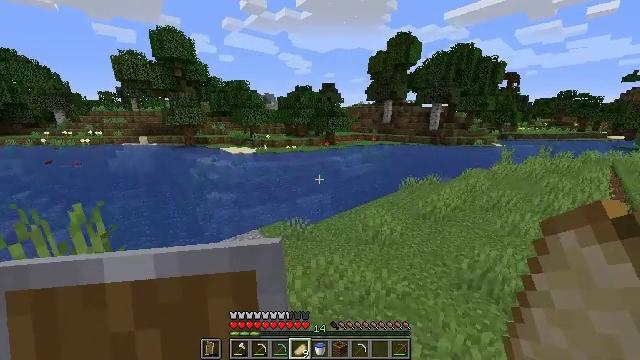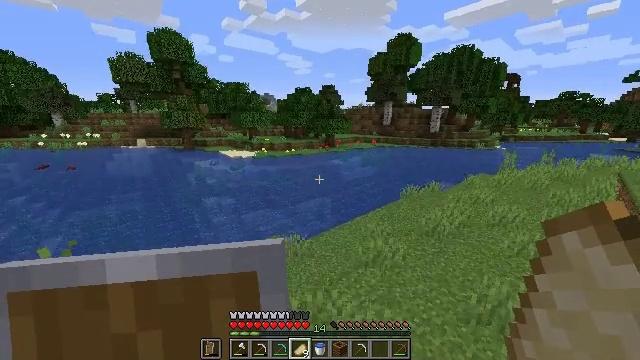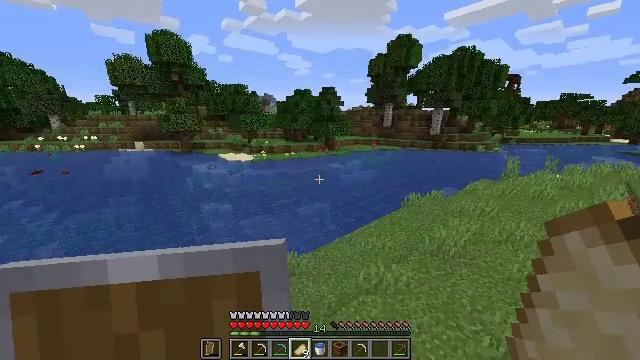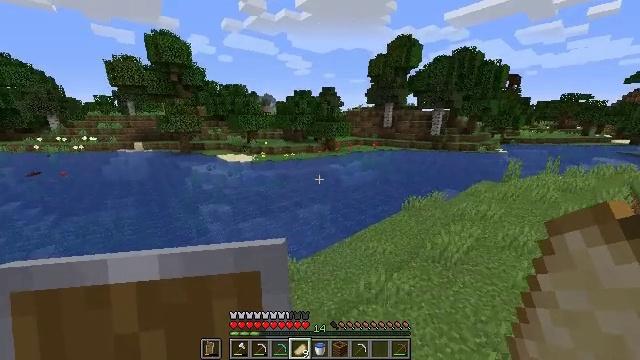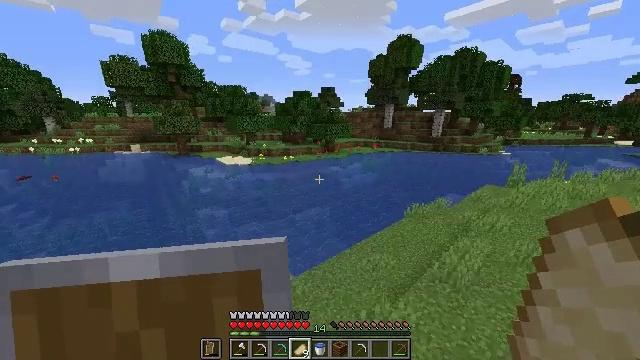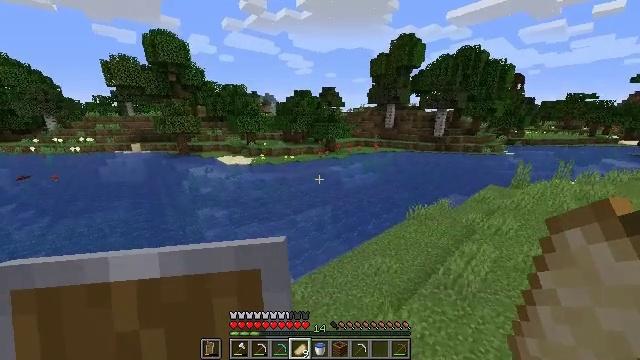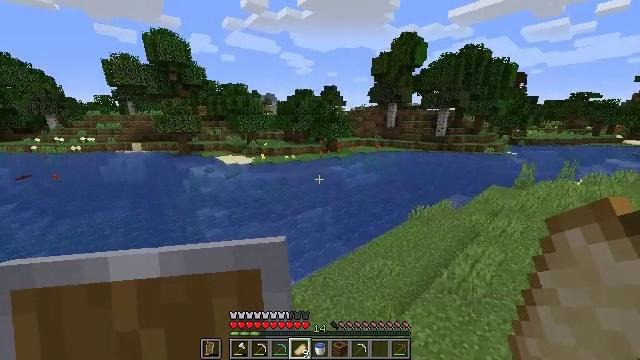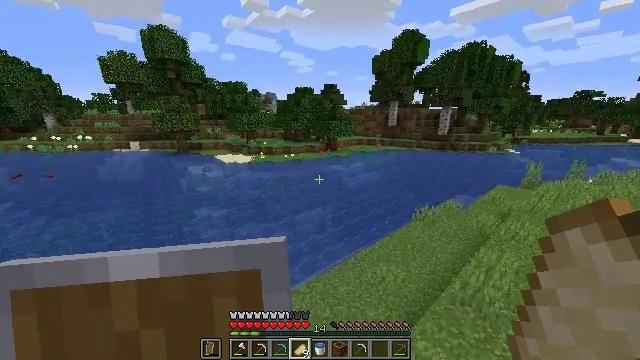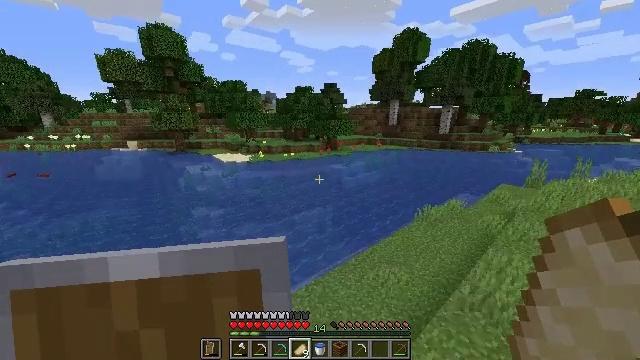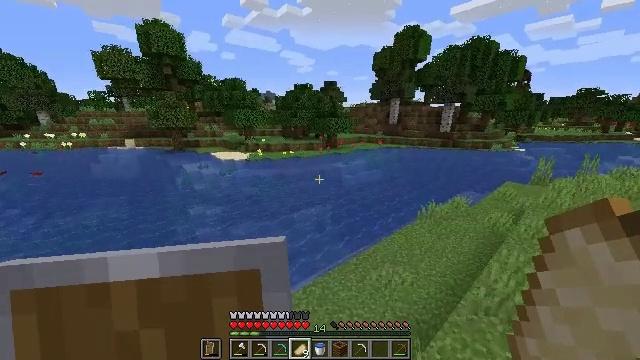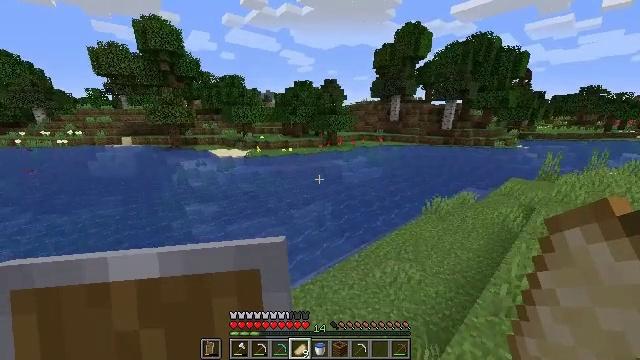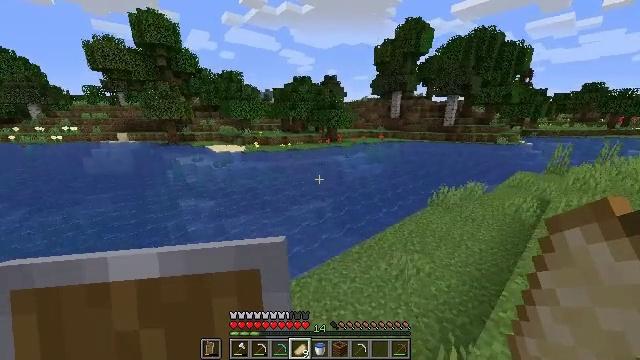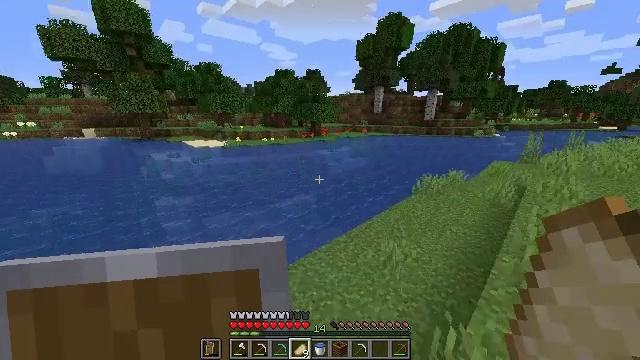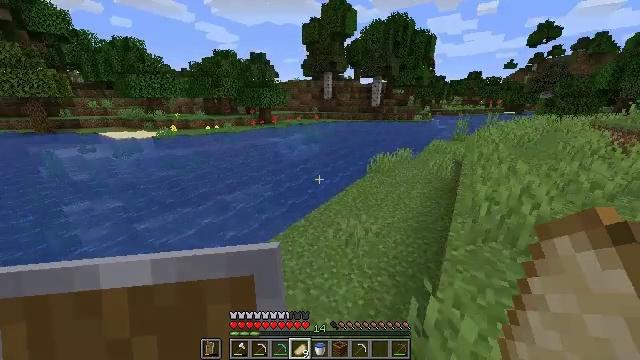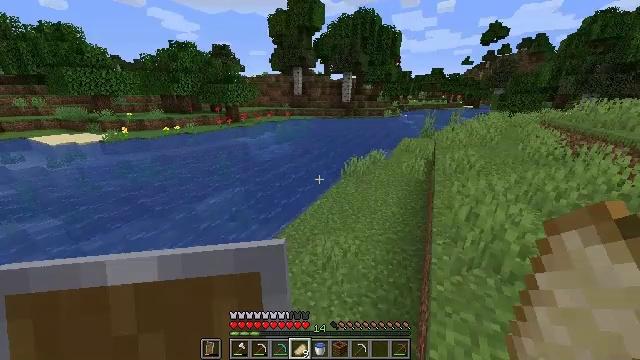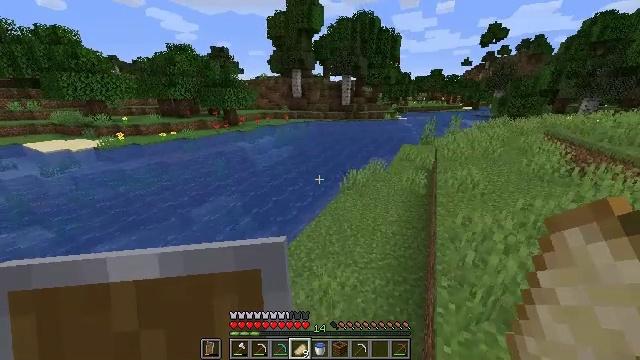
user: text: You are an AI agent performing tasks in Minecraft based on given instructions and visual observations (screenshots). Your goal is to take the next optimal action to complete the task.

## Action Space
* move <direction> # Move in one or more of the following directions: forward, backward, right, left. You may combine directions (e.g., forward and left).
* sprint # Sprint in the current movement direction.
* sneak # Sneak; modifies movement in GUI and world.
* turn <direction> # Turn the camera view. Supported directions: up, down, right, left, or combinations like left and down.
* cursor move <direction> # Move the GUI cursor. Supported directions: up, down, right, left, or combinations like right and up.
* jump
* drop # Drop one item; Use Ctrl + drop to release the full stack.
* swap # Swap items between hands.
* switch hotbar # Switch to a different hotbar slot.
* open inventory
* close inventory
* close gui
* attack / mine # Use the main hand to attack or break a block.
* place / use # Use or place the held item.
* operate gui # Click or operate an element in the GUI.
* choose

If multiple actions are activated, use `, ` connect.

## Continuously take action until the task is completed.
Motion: motion action
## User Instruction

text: Remove a cooked porkchop from the inventory.
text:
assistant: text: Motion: move forward, sprint, jump
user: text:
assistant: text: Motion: move forward, sprint, jump
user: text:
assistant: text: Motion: move forward, sprint, jump
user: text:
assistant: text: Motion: move forward, sprint, jump
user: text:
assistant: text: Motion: move forward, sprint, jump
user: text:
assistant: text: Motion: move forward, sprint, jump
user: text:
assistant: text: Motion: move forward, sprint, jump
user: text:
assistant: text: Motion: move forward, sprint, jump
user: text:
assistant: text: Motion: move forward, sprint, jump
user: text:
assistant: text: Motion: move forward, sprint, jump
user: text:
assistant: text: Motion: move forward and move right, sprint, jump
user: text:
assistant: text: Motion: move forward and move right, sprint, turn right, jump
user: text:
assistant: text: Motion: move forward and move right, sprint, turn right and down, jump
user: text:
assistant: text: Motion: move forward and move right, sprint, turn right and down, jump
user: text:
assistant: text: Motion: move forward and move right, sprint, jump
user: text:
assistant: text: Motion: move forward and move right, sprint, jump
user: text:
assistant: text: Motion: move forward and move right, sprint, jump
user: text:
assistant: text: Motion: move forward and move right, sprint, jump
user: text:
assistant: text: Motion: move forward and move right, sprint, jump
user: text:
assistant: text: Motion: move forward and move right, sprint, jump
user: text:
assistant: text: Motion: move forward and move right, sprint, jump
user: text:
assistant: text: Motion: move forward and move right, sprint, jump
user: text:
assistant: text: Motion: move forward and move right, sprint, turn left, jump
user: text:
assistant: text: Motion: move forward and move right, sprint, turn left, jump
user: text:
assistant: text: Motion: move forward and move right, sprint, turn left, jump
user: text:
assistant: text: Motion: move forward and move right, sprint, turn left, jump
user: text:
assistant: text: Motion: move forward and move right, sprint, turn left, jump
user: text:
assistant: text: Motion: move forward and move right, sprint, jump
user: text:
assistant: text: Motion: move forward and move right, sprint, jump
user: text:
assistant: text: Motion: move forward and move right, sprint, jump